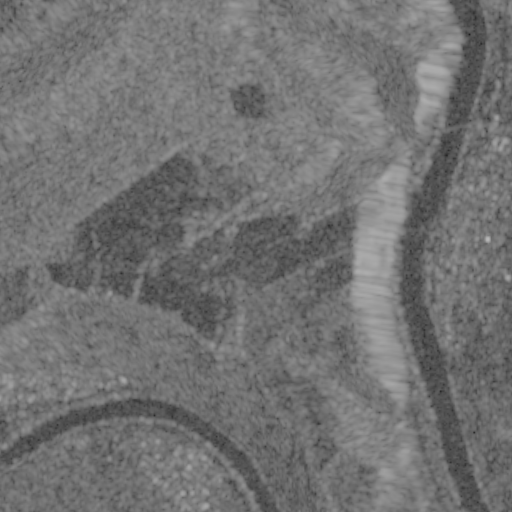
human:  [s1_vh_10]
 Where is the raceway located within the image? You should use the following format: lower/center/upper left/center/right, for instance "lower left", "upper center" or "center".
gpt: The raceway is located in the center left of the image.
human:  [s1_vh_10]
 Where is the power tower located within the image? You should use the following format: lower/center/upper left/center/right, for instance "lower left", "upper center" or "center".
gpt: There is no power tower in the image.

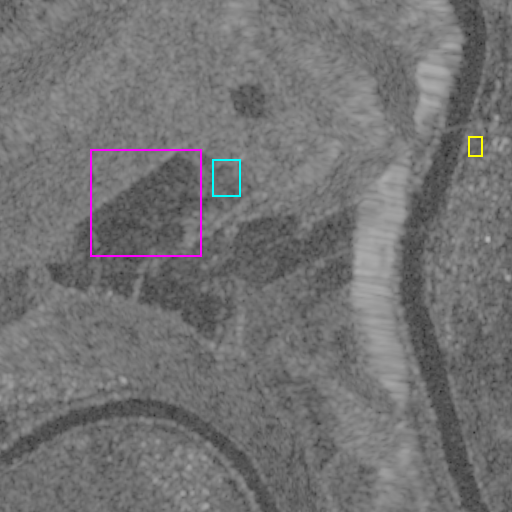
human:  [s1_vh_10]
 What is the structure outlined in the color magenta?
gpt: The structure outlined in magenta is a crop field.
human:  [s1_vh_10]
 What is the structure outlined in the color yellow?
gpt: The structure outlined in yellow is a park.
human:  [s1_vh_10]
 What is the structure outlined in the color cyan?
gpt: The structure outlined in cyan is a quarry.
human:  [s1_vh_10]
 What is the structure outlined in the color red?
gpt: There is no red outline.